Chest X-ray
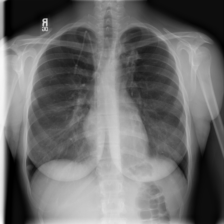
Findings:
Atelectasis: negative
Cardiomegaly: negative
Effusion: negative
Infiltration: negative
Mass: negative
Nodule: negative
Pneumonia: negative
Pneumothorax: negative
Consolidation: negative
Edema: negative
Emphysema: negative
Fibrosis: negative
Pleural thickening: negative
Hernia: negative